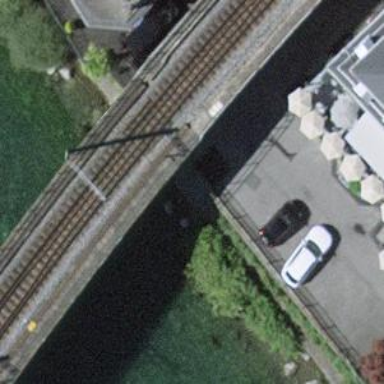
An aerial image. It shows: Bridge with single railway track electrified by contact line.